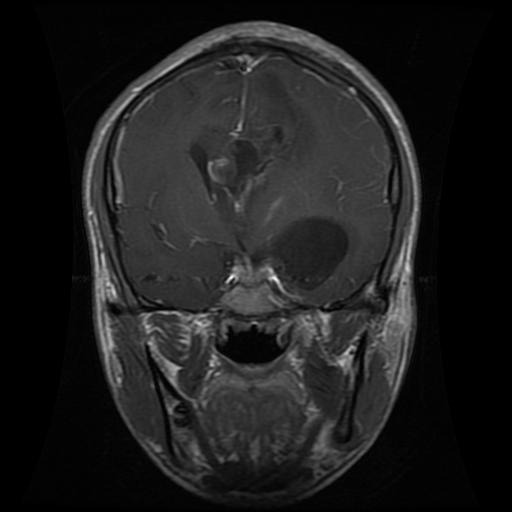
Label: glioma